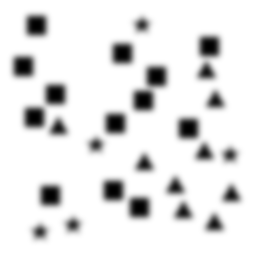
Squares: 13
Triangles: 9
Stars: 5
Total shapes: 27